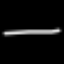
Label: line